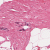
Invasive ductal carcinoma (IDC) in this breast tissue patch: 0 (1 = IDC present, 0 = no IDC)